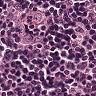
Metastatic tissue present: no